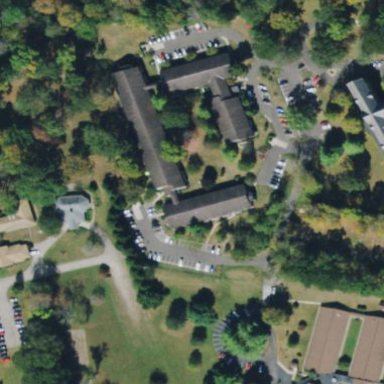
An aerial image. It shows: Retirement home within apartment building.